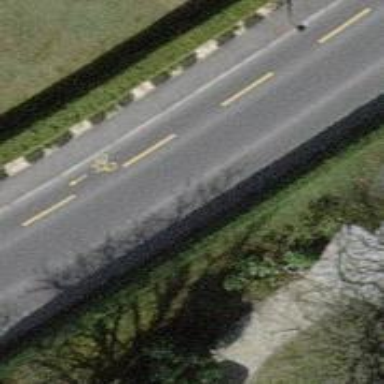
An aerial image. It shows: Tertiary road with dedicated cycle lane on the left side.